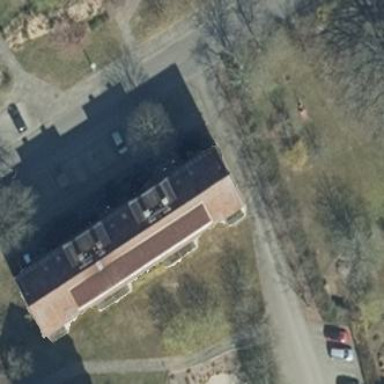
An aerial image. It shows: Gabled roof adorns the apartments building.